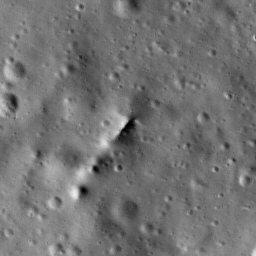
Pit: Adams B 3
Host crater: Adams B
Host type: impact_melt
Lunar coordinates: latitude -31.289, longitude 65.752